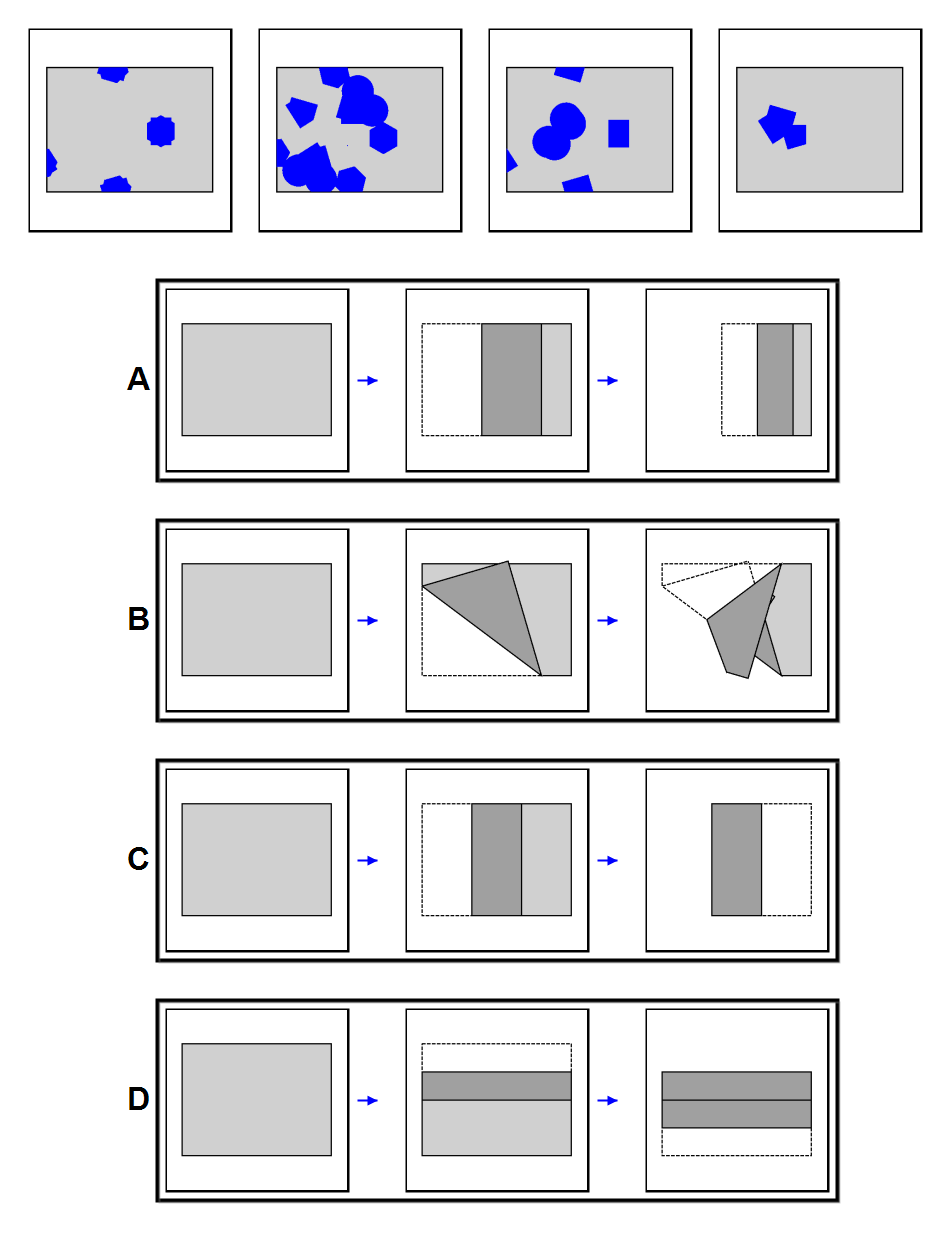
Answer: B